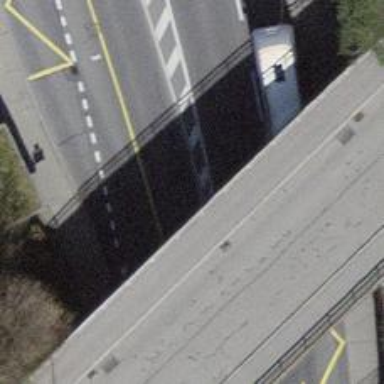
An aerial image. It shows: Bus stop with designated public transport stop position.